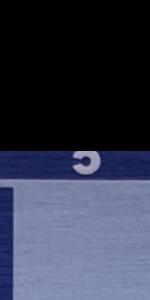
Label: Empty